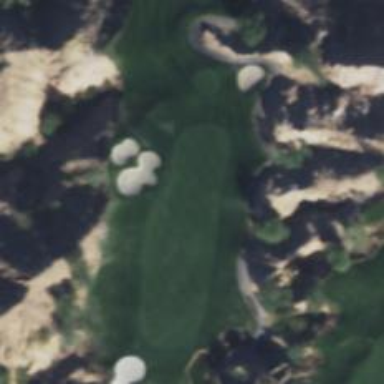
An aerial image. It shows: View of golf hole.